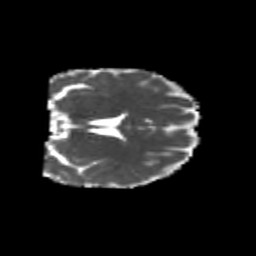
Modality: MD
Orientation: coronal
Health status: healthy
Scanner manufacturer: philips
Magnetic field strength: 3 T
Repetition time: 6.964 s
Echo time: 0.092 s